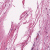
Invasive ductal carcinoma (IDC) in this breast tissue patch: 0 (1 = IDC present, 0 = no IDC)